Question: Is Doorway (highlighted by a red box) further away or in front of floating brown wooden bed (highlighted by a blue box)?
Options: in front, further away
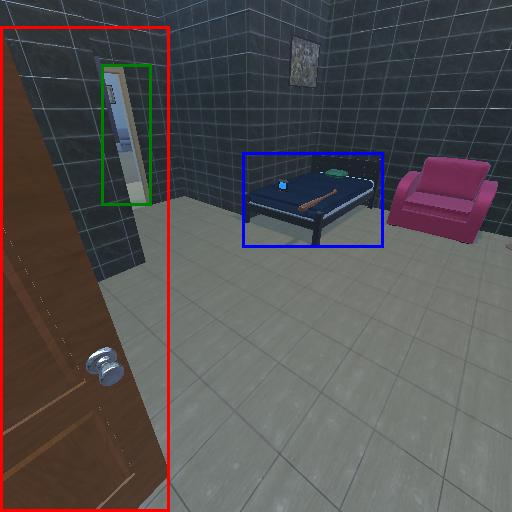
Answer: in front